Question: Inside my div 'container' there appears to be a larger margin on the left side (larger indent) then there is on the right side. Anyone know why I'm getting this behavior? I have removed the ordered list items so there isn't excessive code to view. That shouldn't impact the question I have regarding the code documented below.
'''
<html>
<head>
<title> Fantastic Hardware/Software Computer Package</title>
<style type="text/css">
body {
text-align:center;
}
ul li{
list-style:none;
}
#right{
float:right;
width: 400px;
}
#left {
float:left;
width: 400px;
}
#container {
align: center;
width: 1024px;
border-width:3px;
border-style:solid;
border-color:#00;
padding:50px;
margin:50px auto;
}
</style>
</head>
<body>
<h1 align="center">Custom Hardware/Software System</h1>
<div id="container">
<div id="left">
<ul>
<li></li>
</ul>
</div>
<div id="right">
<ul>
<li></li>
</ul>
</div>
</div>
</body>
</html>
'''
As you can see in the picture, there is more space on the left than right.

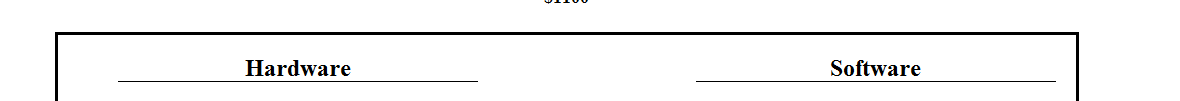
Answer: Try this:
Use the below code in your CSS:
'''
*
{
margin:0px;
padding:0px;
}
'''
Hope this solves the problem..!